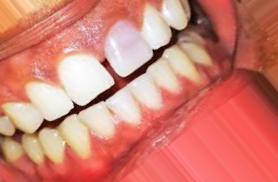
Condition: Tooth Discoloration